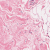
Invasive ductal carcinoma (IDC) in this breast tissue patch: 0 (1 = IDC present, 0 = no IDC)